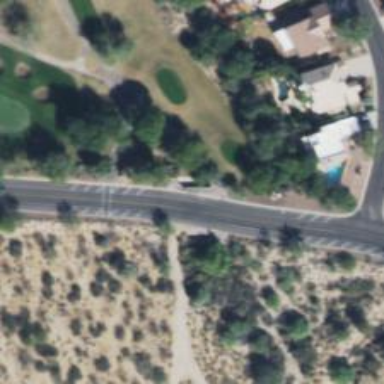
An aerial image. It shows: Golf tee.